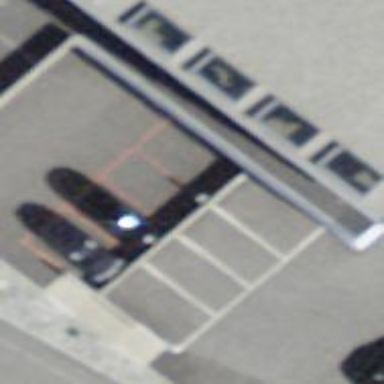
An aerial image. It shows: Charging station.